Question: Just came across an issue which causing lot of problems for the users. Whenever user click on forward email button, it takes the user to following error page. Can anyone one suggest me what could be the reason behind this issue.
I have tried to use IE developers toolkit but with no luck.

Thanks in advance
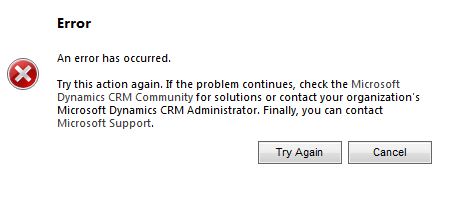
Answer: Problem is solved.
Tried hard to find the problem in trace but could not found any thing specious. Finally I enabled the DevErrors in web.config and it displays the problem on screen. Problem is with a pre-validation plugin on email activity.